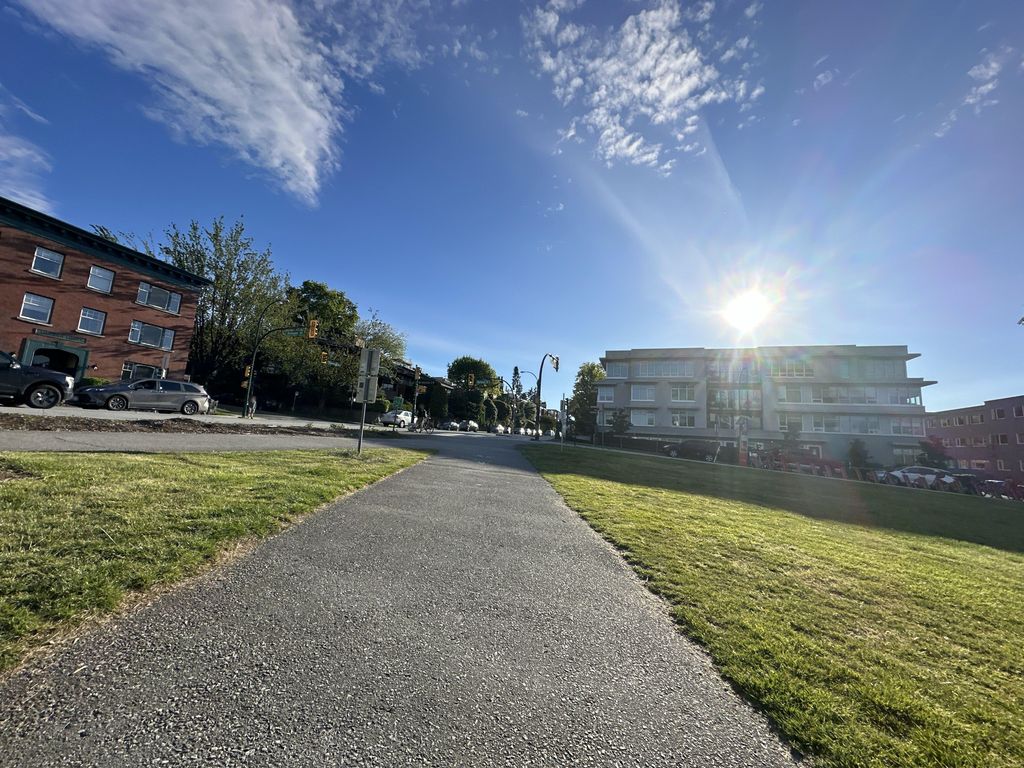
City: vancouver